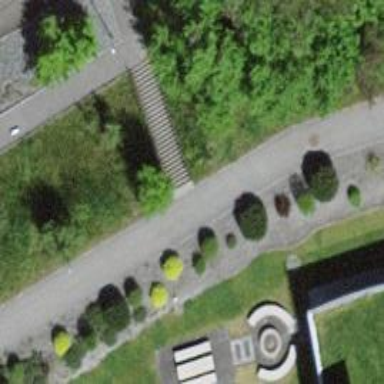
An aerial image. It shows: Road with steps.